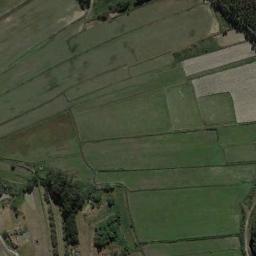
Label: terrace